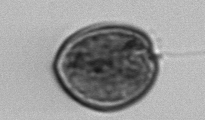
Label: Prorocentrum